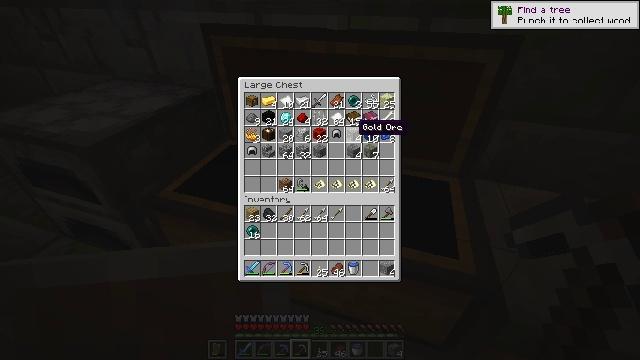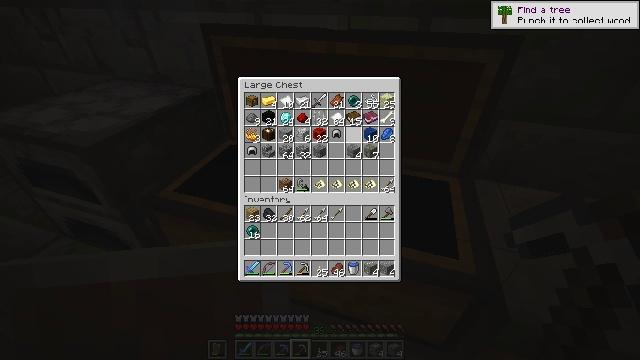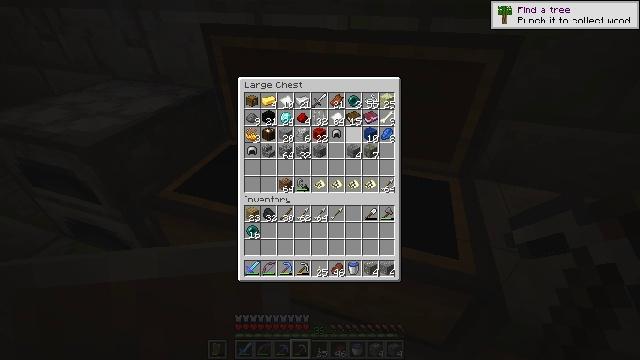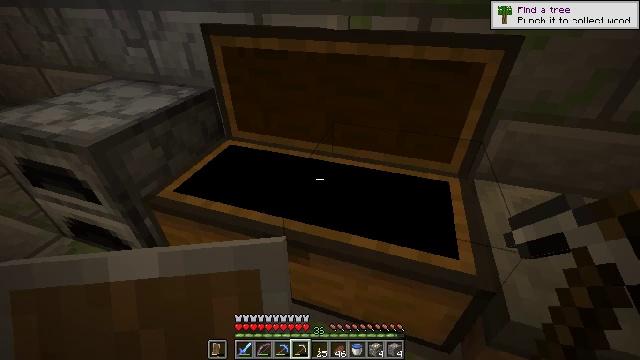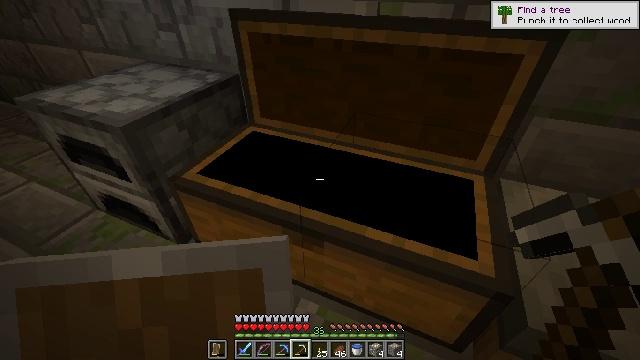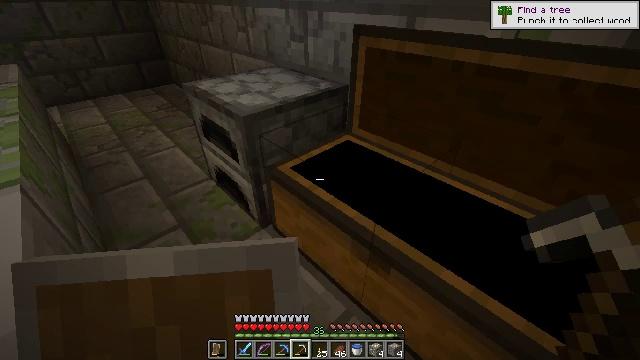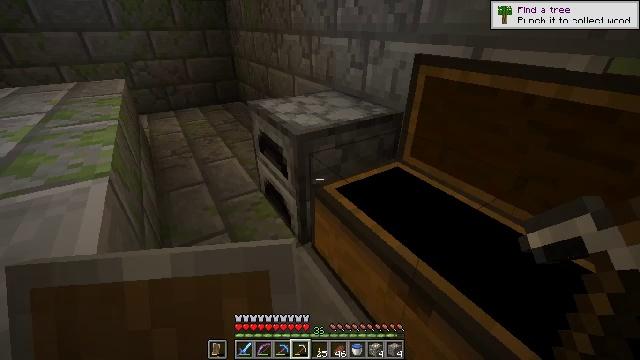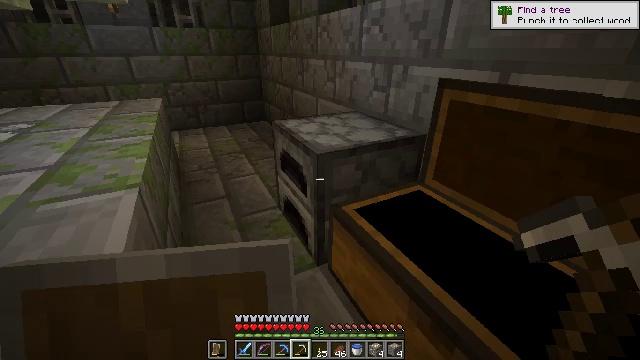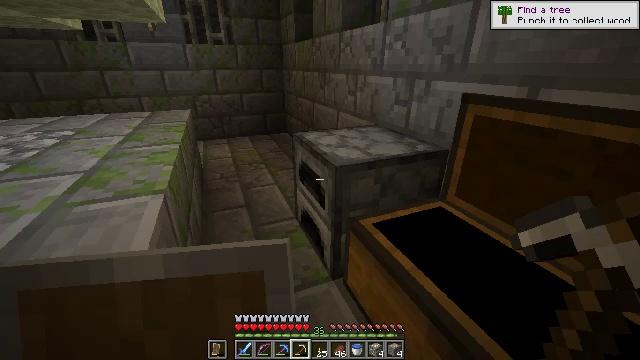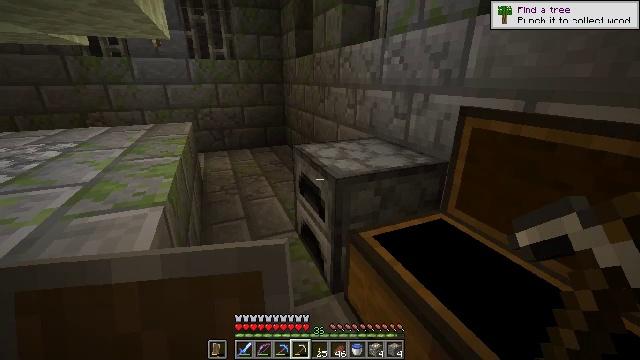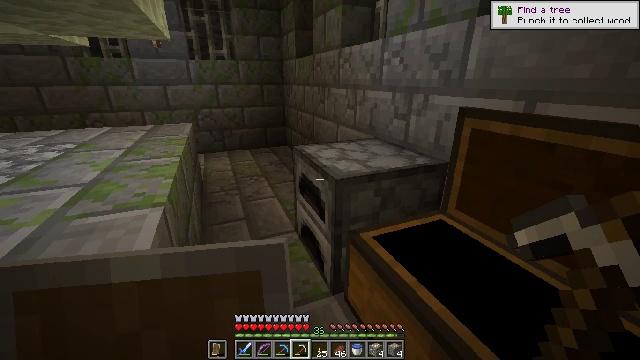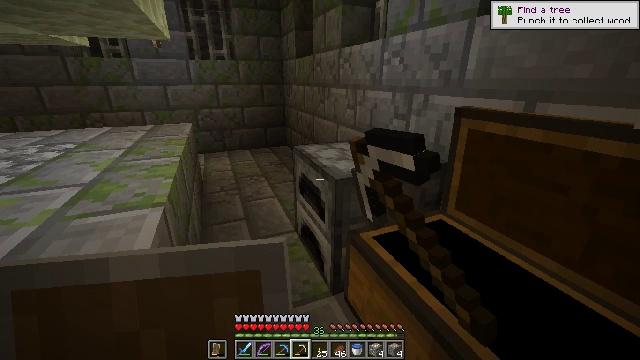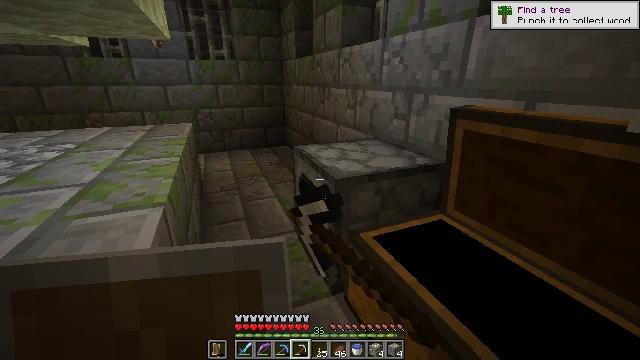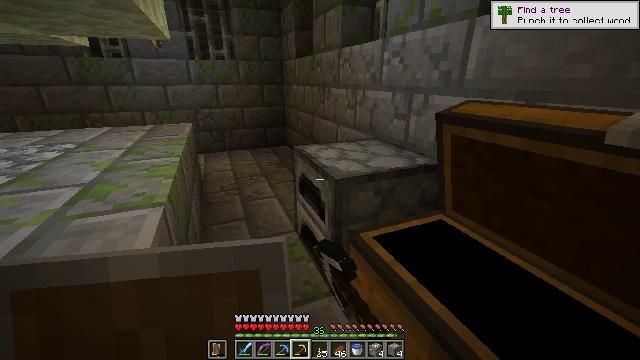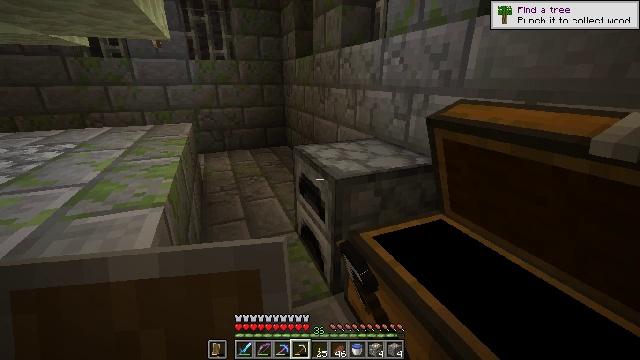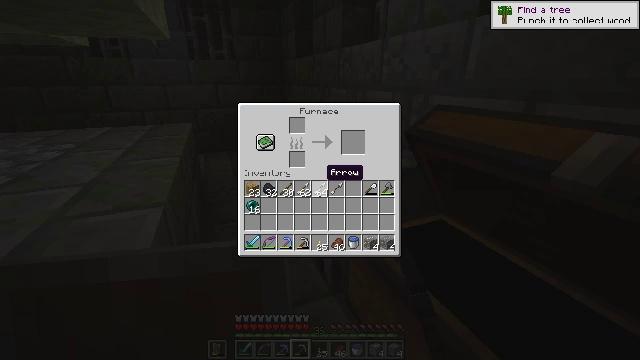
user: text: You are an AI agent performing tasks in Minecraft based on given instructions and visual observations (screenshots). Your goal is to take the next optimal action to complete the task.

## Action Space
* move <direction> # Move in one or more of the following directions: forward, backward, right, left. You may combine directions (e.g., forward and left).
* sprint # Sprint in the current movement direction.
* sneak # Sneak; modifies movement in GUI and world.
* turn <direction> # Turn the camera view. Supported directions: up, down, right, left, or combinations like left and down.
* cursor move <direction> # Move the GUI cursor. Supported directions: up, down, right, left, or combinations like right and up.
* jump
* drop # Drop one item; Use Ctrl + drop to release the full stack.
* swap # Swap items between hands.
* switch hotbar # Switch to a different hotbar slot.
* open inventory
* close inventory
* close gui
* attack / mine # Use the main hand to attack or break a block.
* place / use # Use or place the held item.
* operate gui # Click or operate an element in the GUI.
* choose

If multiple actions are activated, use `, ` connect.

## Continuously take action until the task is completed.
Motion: motion action
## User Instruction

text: craft item air
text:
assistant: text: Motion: sneak, operate gui
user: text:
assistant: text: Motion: sneak, operate gui
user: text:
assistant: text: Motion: no_op
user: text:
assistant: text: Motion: turn left and down, close gui
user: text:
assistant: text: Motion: turn left and up
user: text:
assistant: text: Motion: turn left and up
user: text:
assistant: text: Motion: turn left and up
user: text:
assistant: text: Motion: turn left and up
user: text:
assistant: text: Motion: turn up
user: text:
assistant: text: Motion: use / place
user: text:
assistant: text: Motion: use / place
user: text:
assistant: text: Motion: no_op
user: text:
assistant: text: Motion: no_op
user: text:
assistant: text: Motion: no_op
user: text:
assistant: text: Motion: open gui
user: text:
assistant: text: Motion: no_op
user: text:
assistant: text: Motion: no_op
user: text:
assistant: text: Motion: no_op
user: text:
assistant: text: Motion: cursor move left
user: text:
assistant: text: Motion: cursor move left
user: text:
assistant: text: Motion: no_op
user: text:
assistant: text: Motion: no_op
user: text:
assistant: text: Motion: operate gui
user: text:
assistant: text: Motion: operate gui
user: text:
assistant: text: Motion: cursor move right and up
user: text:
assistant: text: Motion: no_op
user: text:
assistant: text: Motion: no_op
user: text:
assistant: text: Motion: no_op
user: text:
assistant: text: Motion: choose
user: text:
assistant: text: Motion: no_op